Field crop: maize
Growth stage: 2
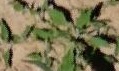
Species: atriplex